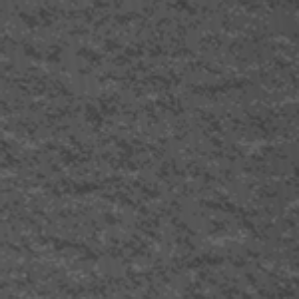
Label: frost